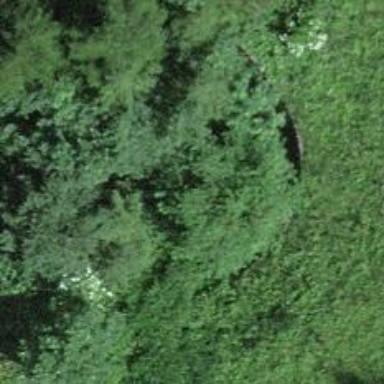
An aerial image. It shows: Culvert tunnel.